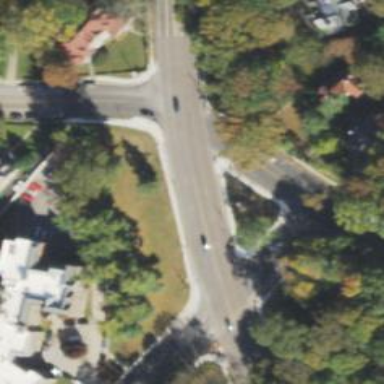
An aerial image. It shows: Marked road crossing.